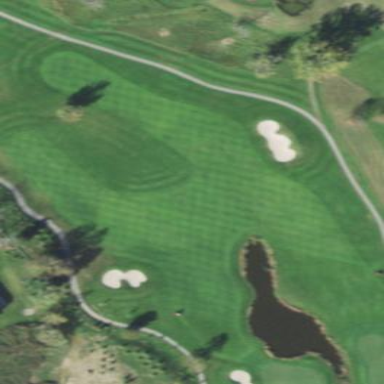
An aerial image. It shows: Grassy area designated as golf fairway.